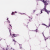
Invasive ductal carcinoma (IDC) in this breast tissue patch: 1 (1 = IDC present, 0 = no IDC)